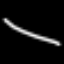
Label: line